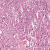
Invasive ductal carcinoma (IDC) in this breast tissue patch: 1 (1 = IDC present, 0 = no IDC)